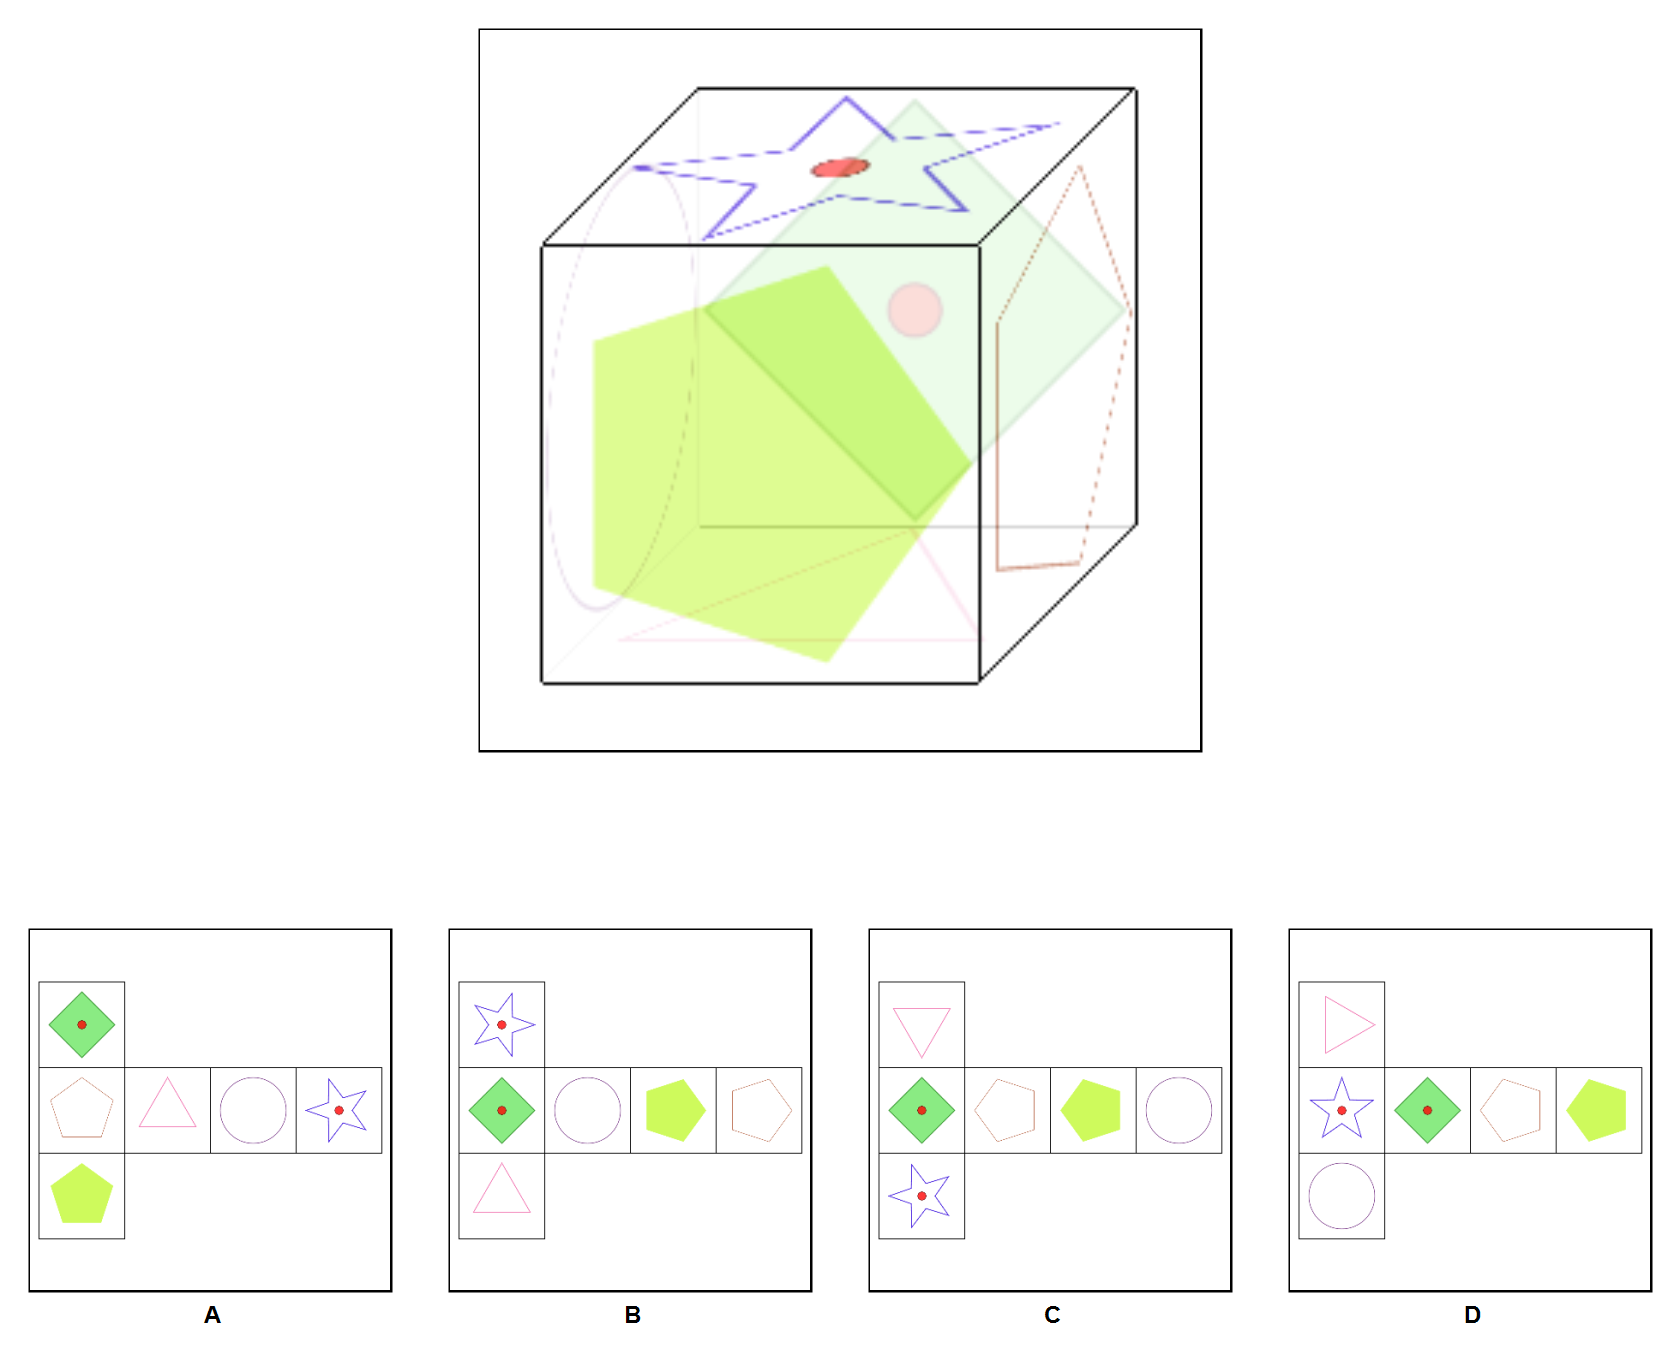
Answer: D